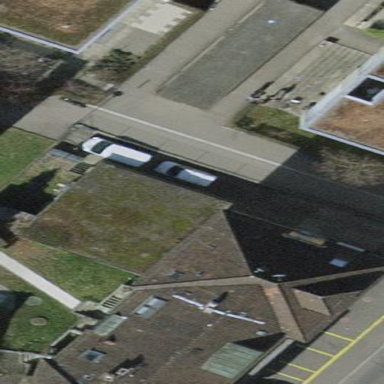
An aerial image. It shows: Shed building.